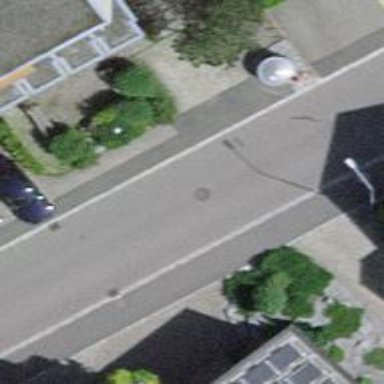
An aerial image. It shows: Residential road with asphalt surface and sidewalk on the left side.